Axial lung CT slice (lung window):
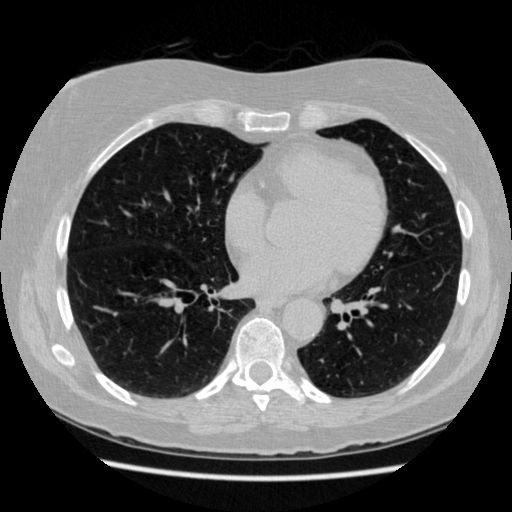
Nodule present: no